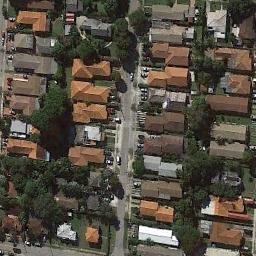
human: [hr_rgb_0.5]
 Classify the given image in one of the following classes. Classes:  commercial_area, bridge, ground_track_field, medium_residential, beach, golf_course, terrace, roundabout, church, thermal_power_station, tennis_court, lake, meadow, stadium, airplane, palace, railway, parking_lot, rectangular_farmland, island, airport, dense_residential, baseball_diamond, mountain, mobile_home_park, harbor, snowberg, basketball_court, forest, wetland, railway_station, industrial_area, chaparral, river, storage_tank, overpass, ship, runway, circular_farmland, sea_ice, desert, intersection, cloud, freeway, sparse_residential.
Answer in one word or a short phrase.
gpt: dense_residential